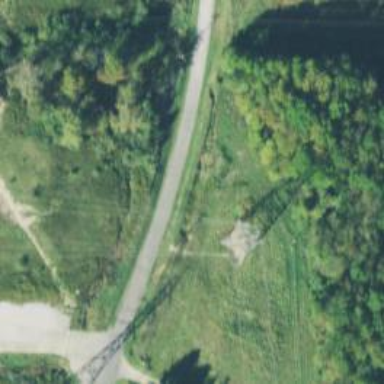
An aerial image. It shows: Lattice structure tower used for power distribution.